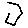
Label: hexagon